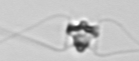
Label: Chaetoceros_didymus